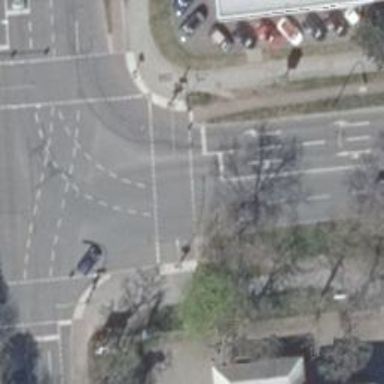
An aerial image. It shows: Road with traffic signals for signaling.